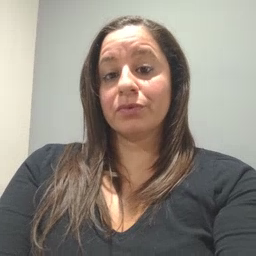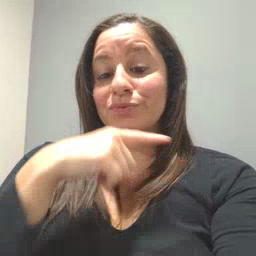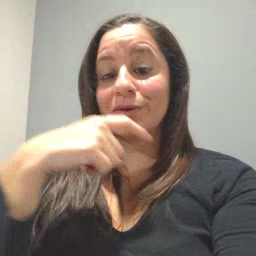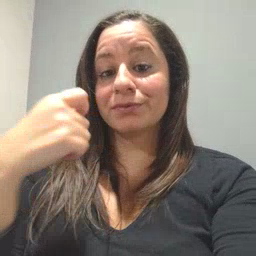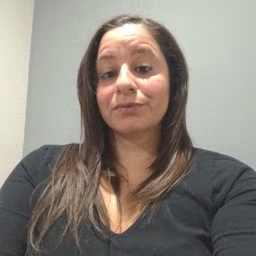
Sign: dryer